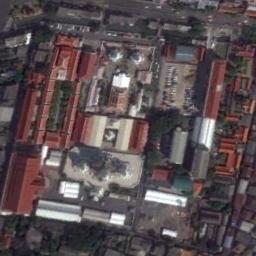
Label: palace